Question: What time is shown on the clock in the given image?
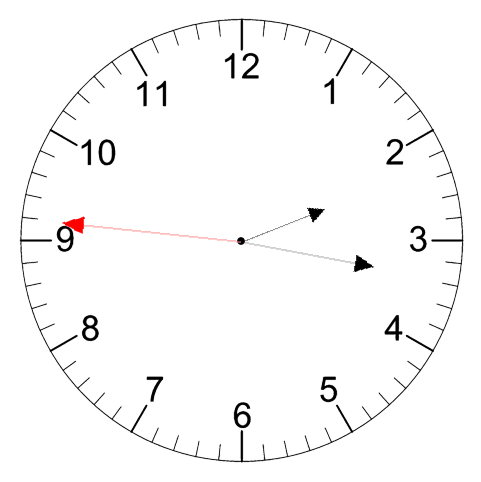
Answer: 02:16:46